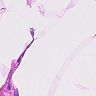
Metastatic tissue present: no